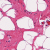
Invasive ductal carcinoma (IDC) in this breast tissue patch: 0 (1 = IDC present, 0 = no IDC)